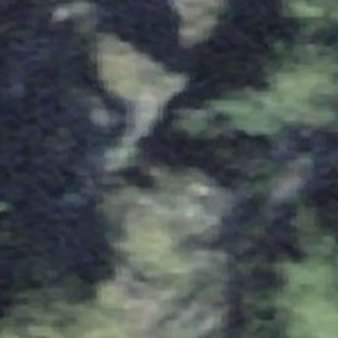
Label: other